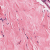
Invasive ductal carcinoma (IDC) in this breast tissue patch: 0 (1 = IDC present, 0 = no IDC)